Question: I've got a simple relationship

I've created a simple app with the Model like the above one. Model in the application must be updated every time DB changes. I can get the latest changes by calling GetDBChanges Stored Procedure. (see method T1Elapsed)
here is the app:
'''
class Program
{
private static int? _lastDbChangeId;
private static readonly MASR2Entities Model = new MASR2Entities();
private static readonly Timer T1 = new Timer(1000);
private static readonly Timer T2 = new Timer(1000);
private static Strategy _strategy = null;
static void Main(string[] args)
{
using (var ctx = new MASR2Entities())
{
_lastDbChangeId = ctx.GetLastDbChangeId().SingleOrDefault();
}
_strategy = Model.Strategies.FirstOrDefault(st => st.StrategyId == 224);
T1.Elapsed += T1Elapsed;
T1.Start();
T2.Elapsed += T2Elapsed;
T2.Start();
Console.ReadLine();
}
static void T2Elapsed(object sender, ElapsedEventArgs e)
{
Console.WriteLine("All rules: " + Model.StrategyRules.Count());
Console.WriteLine("Strategy: name=" + _strategy.Name + " RulesCount=" + _strategy.StrategyRules.Count);
}
private static void T1Elapsed(object sender, ElapsedEventArgs e)
{
T1.Stop();
try
{
using (var ctx = new MASR2Entities())
{
var changes = ctx.GetDBChanges(_lastDbChangeId).ToList();
foreach (var dbChange in changes)
{
Console.WriteLine("DbChangeId:{0} {1} {2} {3}", dbChange.DbChangeId, dbChange.Action, dbChange.TableName, dbChange.TablePK);
switch (dbChange.TableName)
{
case "Strategies":
{
var id = Convert.ToInt32(dbChange.TablePK.Replace("StrategyId=", ""));
Model.Refresh(RefreshMode.StoreWins, Model.Strategies.AsEnumerable());
}
break;
case "StrategyRules":
{
var id = Convert.ToInt32(dbChange.TablePK.Replace("StrategyRuleId=", ""));
Model.Refresh(RefreshMode.StoreWins, Model.StrategyRules.AsEnumerable());
}
break;
}
_lastDbChangeId = dbChange.DbChangeId;
}
}
}
catch (Exception ex)
{
Console.WriteLine("ERROR: " + ex.Message);
}
finally
{
T1.Start();
}
}
}
'''
When I run it, this is a sample output:
'''
All rules: 222
Strategy: name=Blabla2 RulesCount=6
'''
then I add a row to the child table (Strategy Rule),
'''
DbChangeId:1713 I StrategyRules StrategyRuleId=811
All rules: 223
Strategy: name=Blabla2 RulesCount=7
'''
and finally, I remove the row from StrategyRules
'''
DbChangeId:1714 D StrategyRules StrategyRuleId=811
All rules: 222
Strategy: name=Blabla2 RulesCount=7
'''
Why RulesCount is still 7? How I can force EF to refresh "Navigation Property"?
What I am missing here?
to cover Slauma's answer
'''
case "StrategyRules":
{
var id = Convert.ToInt32(dbChange.TablePK.Replace("StrategyRuleId=", ""));
if (dbChange.Action == "I")
{
//Model.Refresh(RefreshMode.StoreWins, Model.StrategyRules.AsEnumerable());
}
else if (dbChange.Action == "D")
{
var deletedRule1 = Model.StrategyRules.SingleOrDefault(sr => sr.Id == id);
//the above one is NULL as expected
var deletedRule2 = _strategy.StrategyRules.SingleOrDefault(sr => sr.Id == id);
//but this one is not NULL - very strange, because _strategy is in the same context
//_strategy = Model.Strategies.FirstOrDefault(st => st.StrategyId == 224);
}
}
'''
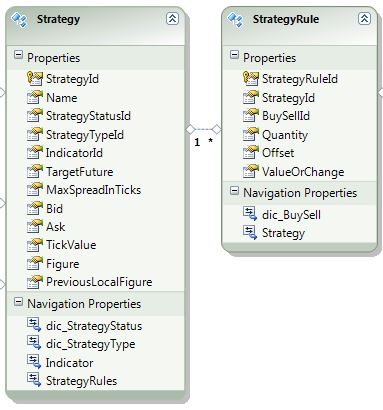
Answer: 'ObjectContext.Refresh' refreshes the scalar properties of the entities you pass into the method <URL>
Your Insert case does not work because you call 'Refresh' but it works because you load the whole 'StrategyRules' table into memory in this line:
'''
Model.Refresh(RefreshMode.StoreWins, Model.StrategyRules.AsEnumerable())
'''
'Refresh' enumerates the collection in the second parameter internally. By starting the iteration it triggers the query which is just 'Model.StrategyRules' = load the whole table. 'AsEnumerable()' is only a switch from LINQ-to-Entities to LINQ-to-Objects, that is, every LINQ operator you would apply after 'AsEnumerable()' is performed in memory, not on the database. Since you don't apply anything, 'AsEnumerable()' actually has no effect on your query.
Because you load the whole table the recently inserted 'StrategyRule' will be loaded as well and together will the key to the '_strategy' entity. The 'ObjectContext''s automatic relationship fixup establishes the relationship to the navigation collection in '_strategy' and '_strategy.StrategyRules.Count' will be '7'. (You could remove the 'Refresh' call and just call 'Model.StrategyRules.ToList()' and the result would still be '7'.)
Now, all this does not work in the Delete case. You still run a query to load the whole 'StrategyRules' table from the database but EF won't remove or detach entities from the context that are not in the result set anymore. (And as far as I know there is no option to force such an automatic removal.) The deleted entity is still in the context with its key refering to 'strategy' and the count will remain '7'.
What I am wondering is why you don't leverage that your set of 'DBChanges' apparenty knows exactly what has been removed in the 'dbChange.TablePK' property. Instead of using 'Refresh' couldn't you use something like:
'''
case "StrategyRules":
{
switch (dbChange.Action)
{
case "D":
{
var removedStrategyRule = _strategy.StrategyRules
.SingleOrDefault(sr => sr.Id == dbChange.TablePK);
if (removedStrategyRule != null)
_strategy.StrategyRules.Remove(removedStrategyRule);
}
break;
case ...
}
}
break;
'''